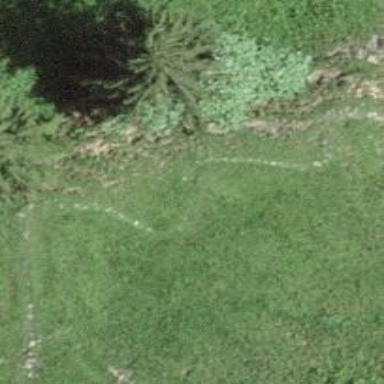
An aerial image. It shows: Grass path.